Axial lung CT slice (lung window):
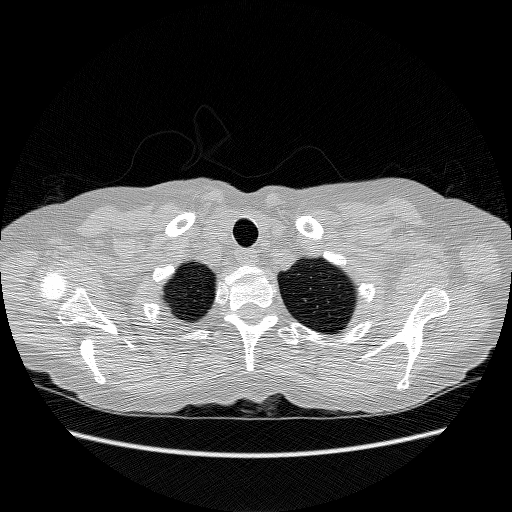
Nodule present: no